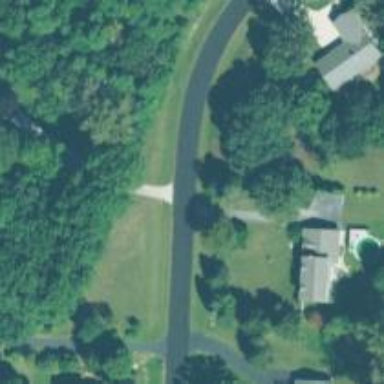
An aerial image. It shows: Residential road.